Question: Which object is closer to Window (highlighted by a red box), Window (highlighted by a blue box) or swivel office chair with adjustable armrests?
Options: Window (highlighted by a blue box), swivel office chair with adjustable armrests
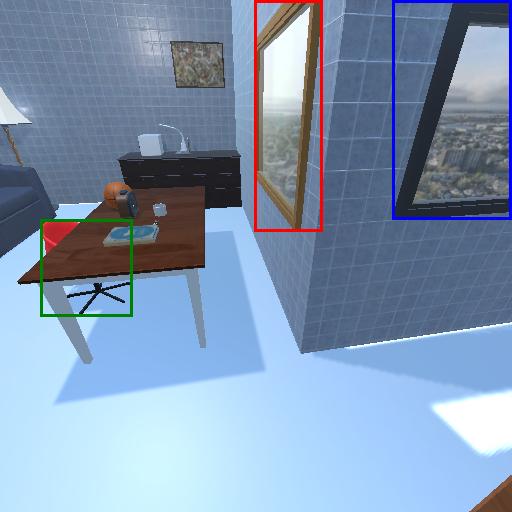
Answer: Window (highlighted by a blue box)